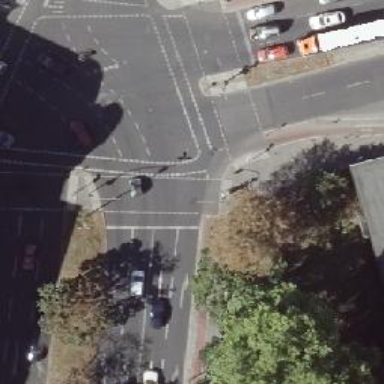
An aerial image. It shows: Road crossing with traffic signals.